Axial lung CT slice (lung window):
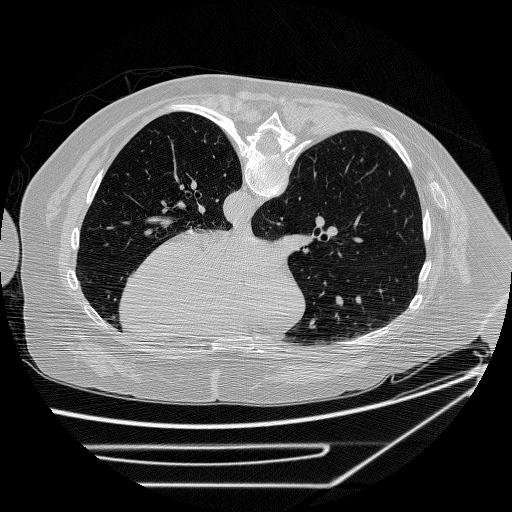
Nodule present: no